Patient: sex M, age 71
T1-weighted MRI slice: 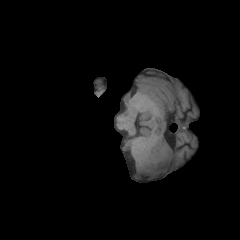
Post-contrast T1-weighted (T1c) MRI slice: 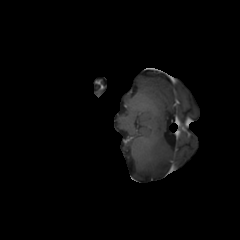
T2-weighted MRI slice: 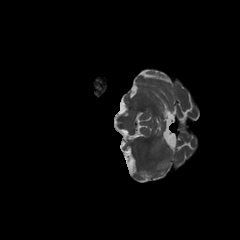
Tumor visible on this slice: no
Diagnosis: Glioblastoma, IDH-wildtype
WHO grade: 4